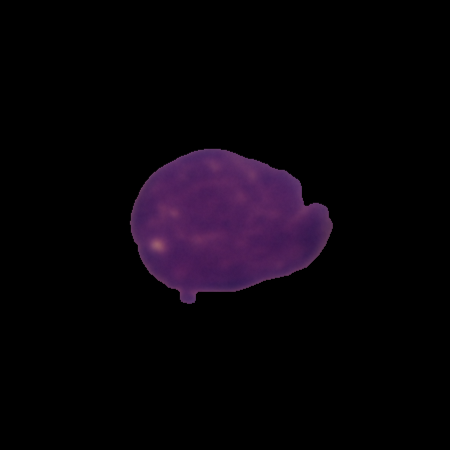
Label: healthy